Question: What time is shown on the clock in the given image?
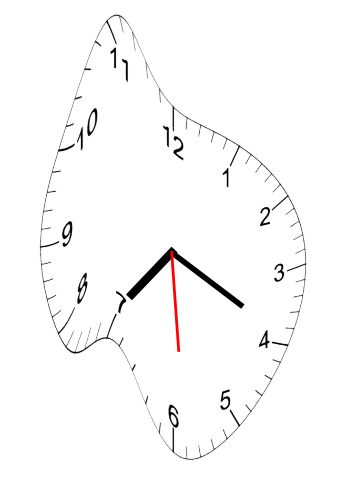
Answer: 07:19:29